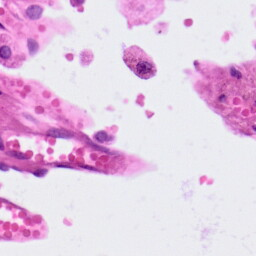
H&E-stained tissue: Lung